Interaction volume radius: 5 \u00c5
Interaction volume height: 20 \u00c5
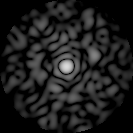
Disorder parameter: 0.8104